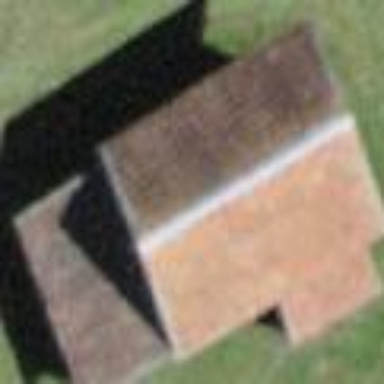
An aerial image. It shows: Rural barn.